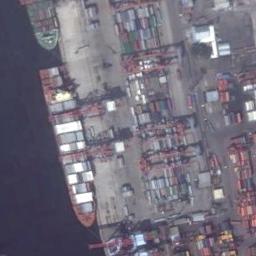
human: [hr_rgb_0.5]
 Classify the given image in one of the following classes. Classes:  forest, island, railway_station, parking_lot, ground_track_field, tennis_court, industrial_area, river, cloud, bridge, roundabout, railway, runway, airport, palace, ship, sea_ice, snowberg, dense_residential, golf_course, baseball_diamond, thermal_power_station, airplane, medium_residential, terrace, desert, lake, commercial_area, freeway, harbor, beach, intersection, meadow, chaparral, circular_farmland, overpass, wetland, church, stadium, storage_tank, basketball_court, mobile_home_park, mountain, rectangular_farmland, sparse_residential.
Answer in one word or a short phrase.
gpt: ship